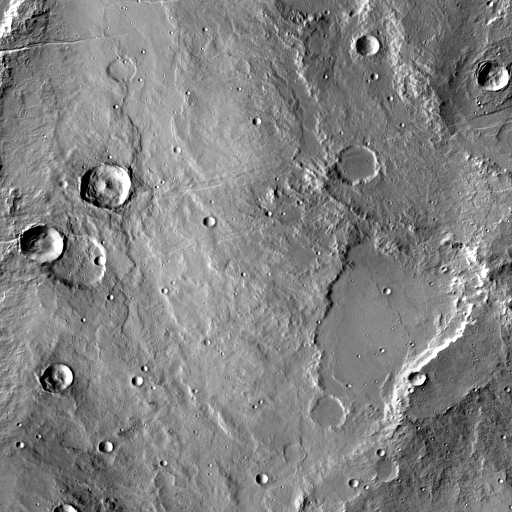
Crater classes present: Background, Other, Buried